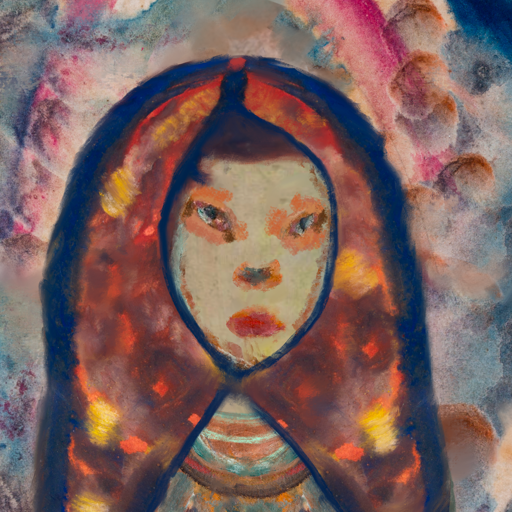
Background: Rupkatha, Head And Neck Front: Hill_Girl, Face Front: Boggyland, Bust: Boggyland, Hair Front: Boggyland, Head Accessory: Mother_And_Son_Mother_Scarf, Second Necklace: Blank, Necklace: Blank, Baby: Blank